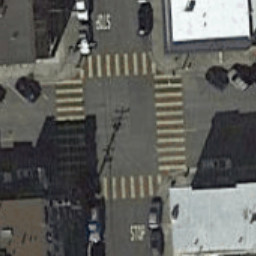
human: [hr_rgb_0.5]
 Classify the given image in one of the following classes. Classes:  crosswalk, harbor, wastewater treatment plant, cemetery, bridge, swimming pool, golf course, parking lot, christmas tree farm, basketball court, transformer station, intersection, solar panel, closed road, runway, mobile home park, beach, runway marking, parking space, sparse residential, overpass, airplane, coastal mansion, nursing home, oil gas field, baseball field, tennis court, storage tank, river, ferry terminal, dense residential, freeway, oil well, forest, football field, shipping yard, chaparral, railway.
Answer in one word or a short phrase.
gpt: crosswalk